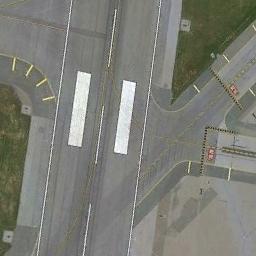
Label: runway